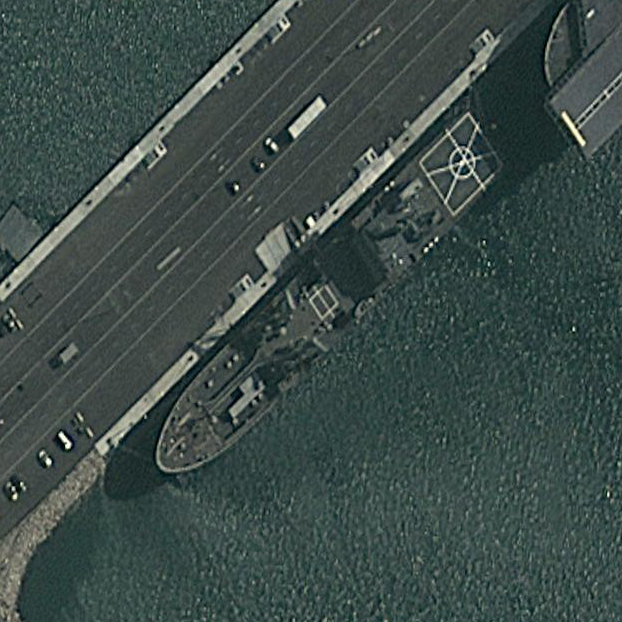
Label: combat